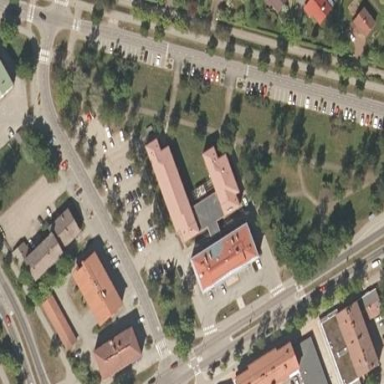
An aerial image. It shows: Civic building.